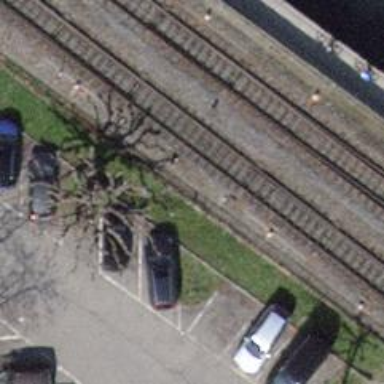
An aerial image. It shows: Railway switch.